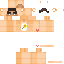
A female human skin with pale skin, wearing blonde bald dressed in a red tshirt and red pants, featuring a closed mouth.